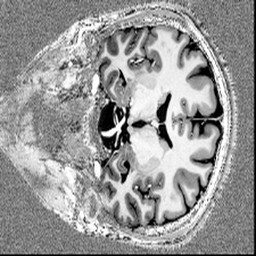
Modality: UNIT1
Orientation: coronal
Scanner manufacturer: siemens
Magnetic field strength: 6.98 T
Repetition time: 4.75 s
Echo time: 0.00277 s